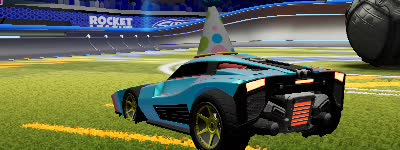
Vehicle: breakout